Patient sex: M
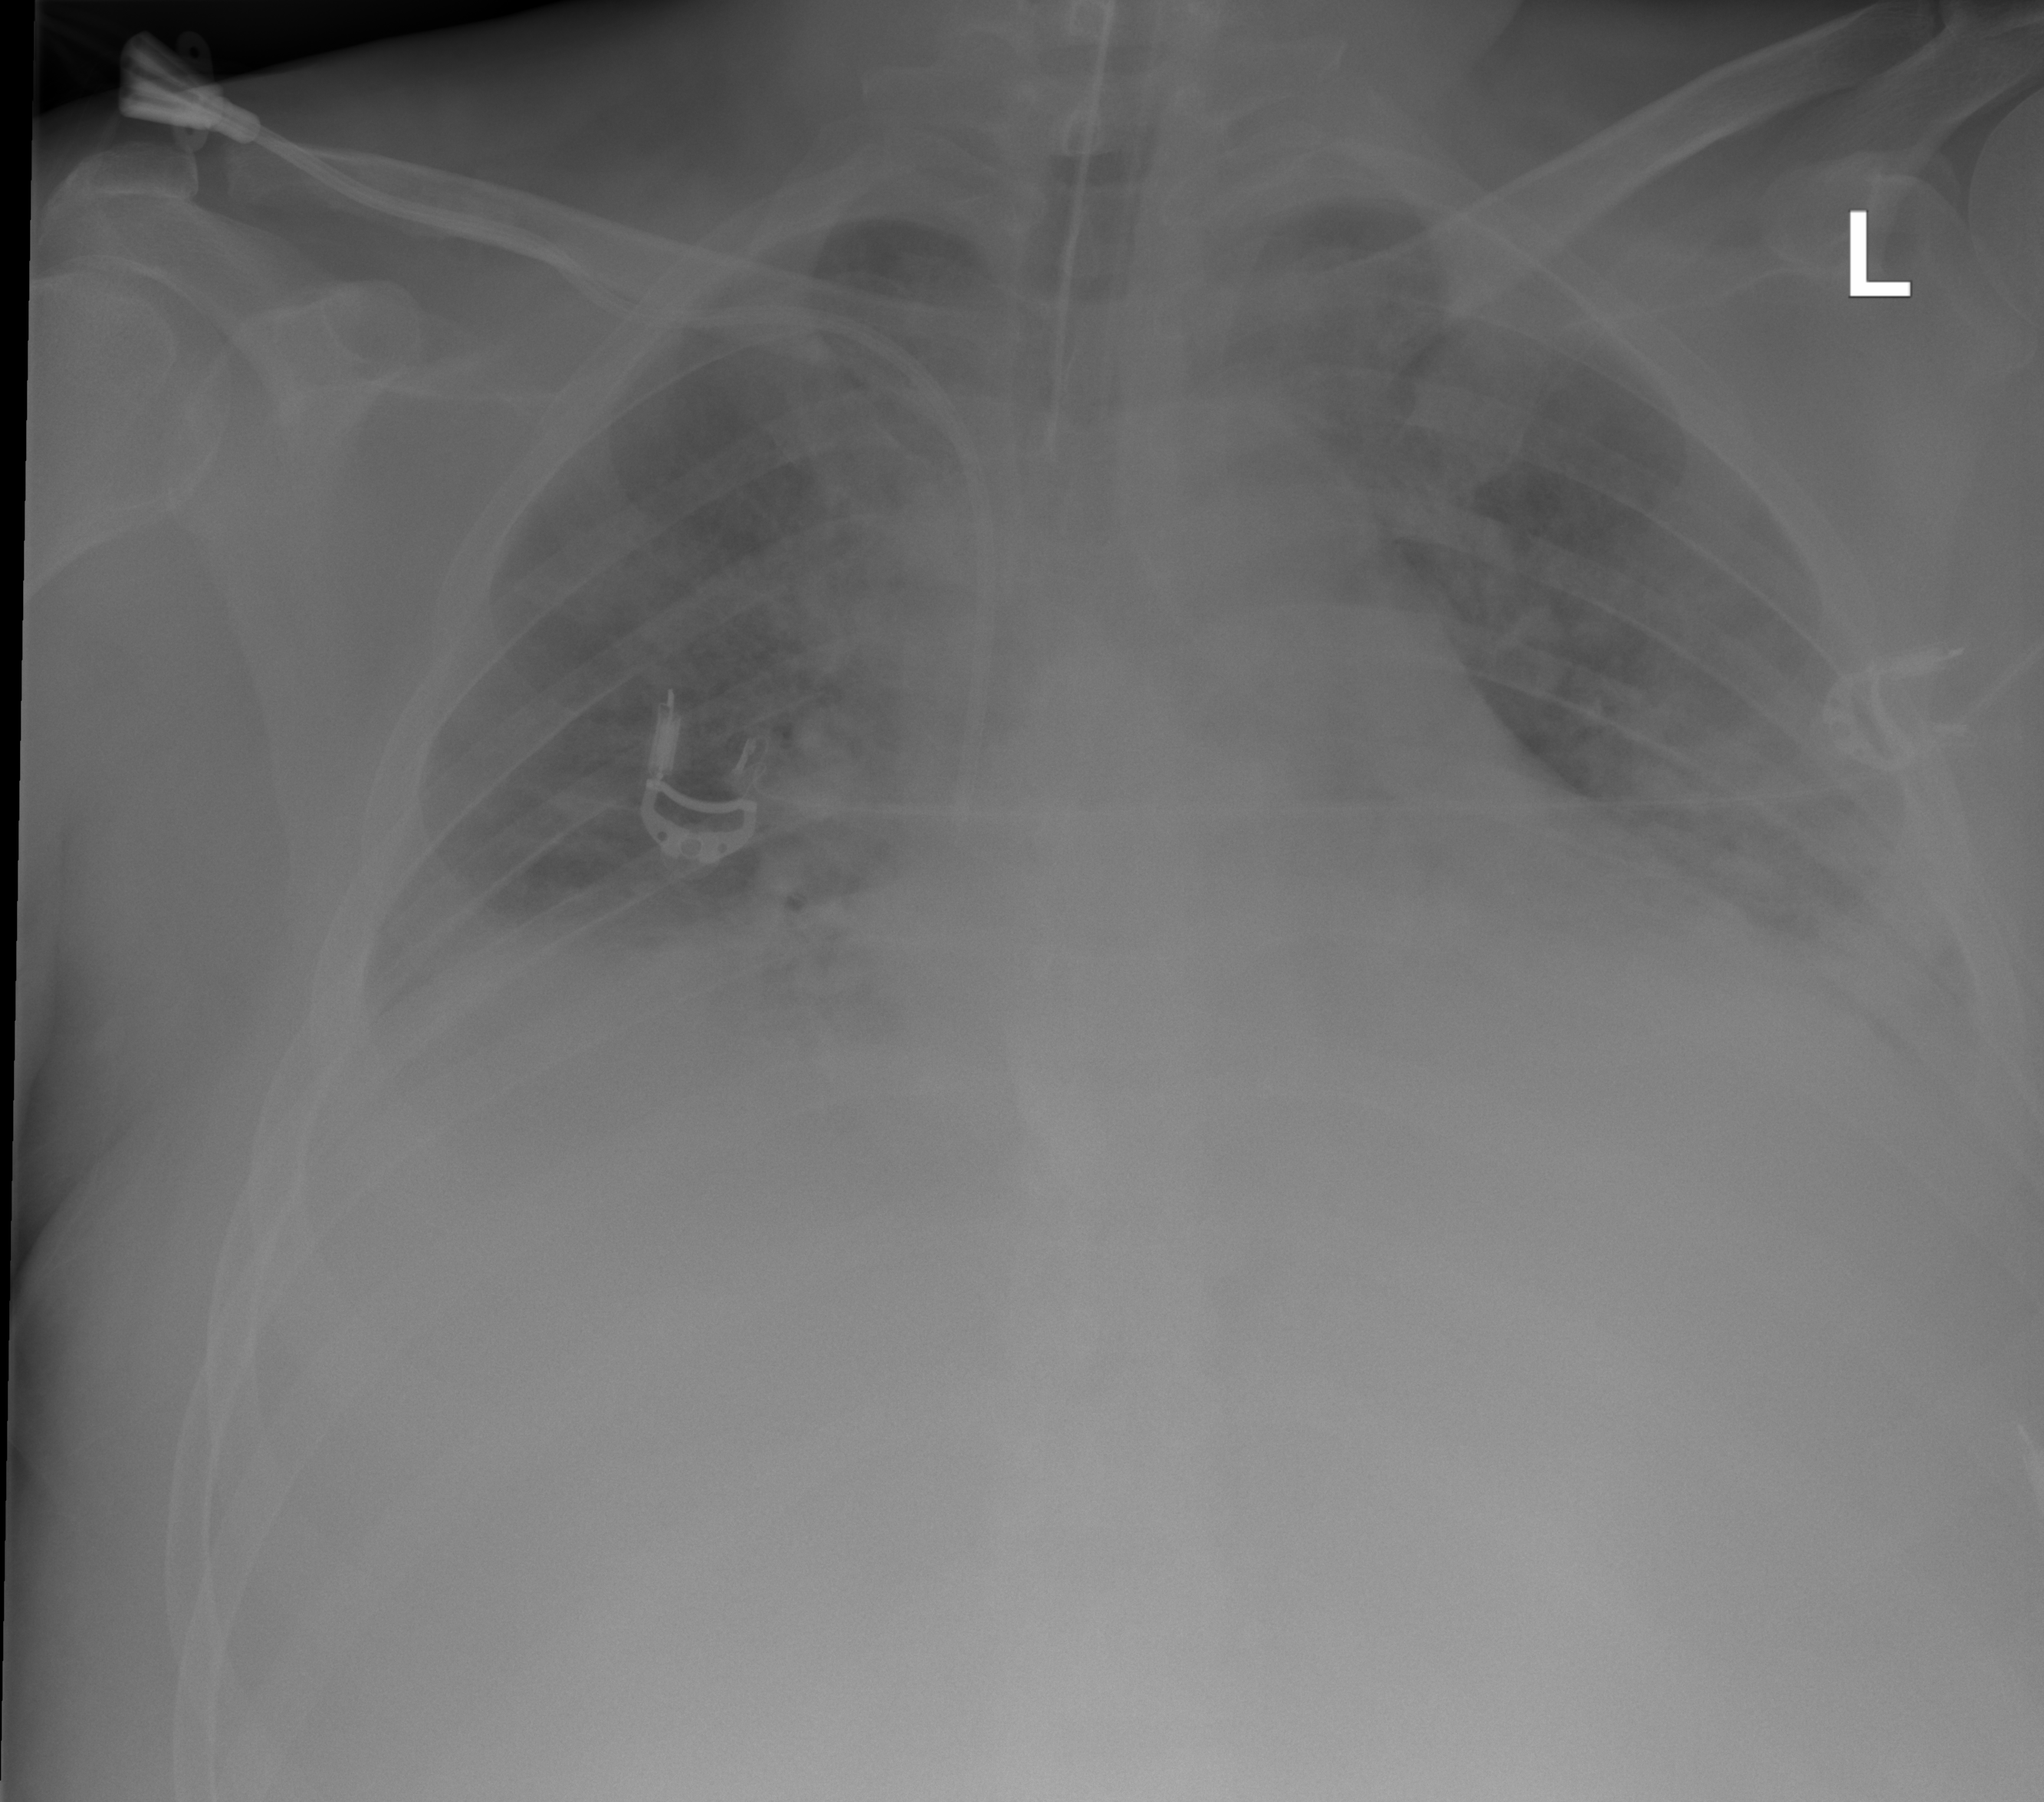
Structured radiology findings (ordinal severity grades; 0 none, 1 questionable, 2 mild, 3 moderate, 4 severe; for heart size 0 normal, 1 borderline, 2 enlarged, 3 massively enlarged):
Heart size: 2
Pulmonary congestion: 2
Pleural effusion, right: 2
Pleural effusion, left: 2
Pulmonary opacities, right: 3
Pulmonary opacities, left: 3
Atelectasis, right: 3
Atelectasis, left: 3